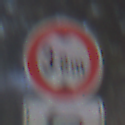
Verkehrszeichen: TatsaechlicheHoehe
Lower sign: RichtungsangabeDurchPfeile2
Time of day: MorningAfternoon
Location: Outdoor (Special)
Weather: Clear
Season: Winter
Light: Natural